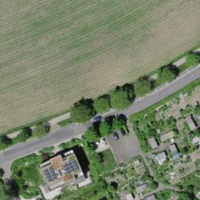
EUNIS habitat code: 25
Species observed at this site:
Salvia glutinosa
Echium vulgare